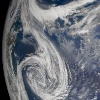
Label: cloud